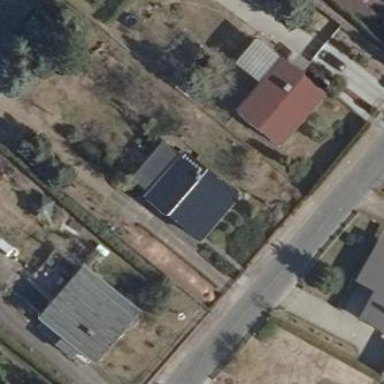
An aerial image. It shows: Part of building.